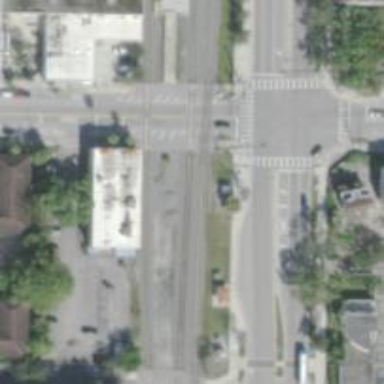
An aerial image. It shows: Railway crossing.